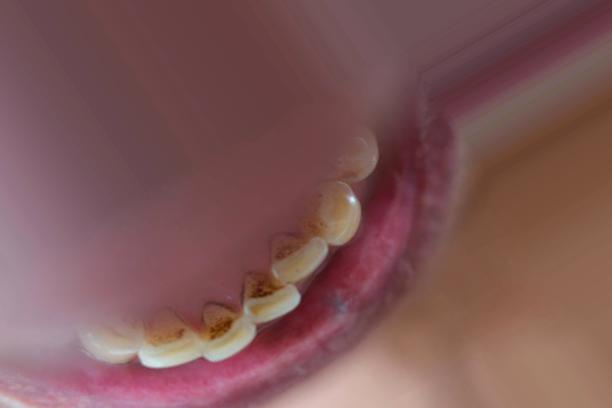
Condition: Tooth Discoloration